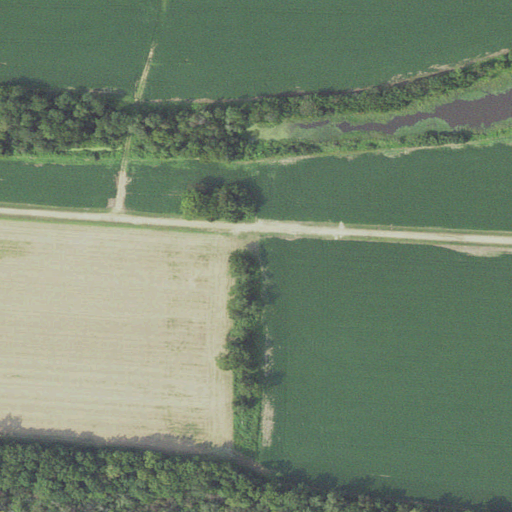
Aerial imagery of island in Virginia named Eppes Island containing cultivated crops, woody wetlands, open development, herbaceous wetlands, and low intensity development